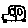
Label: car